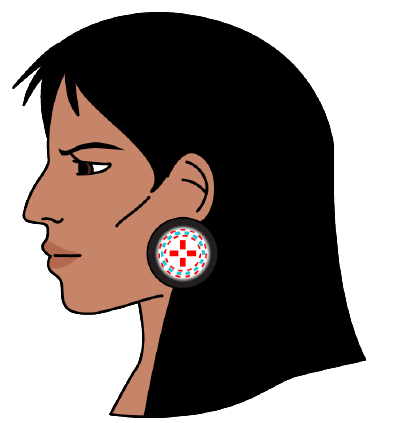
Label: 4_Yes_Chad